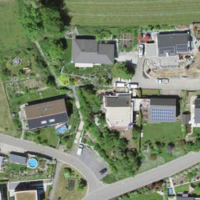
EUNIS habitat code: 24
Species observed at this site:
Cotoneaster dammeri
Sorbus aucuparia
Leucanthemum vulgare
Symphoricarpos albus
Cytisus scoparius
Paeonia officinalis
Geranium sanguineum
Prunus spinosa
Hedera helix
Lysimachia punctata
Rosa pendulina